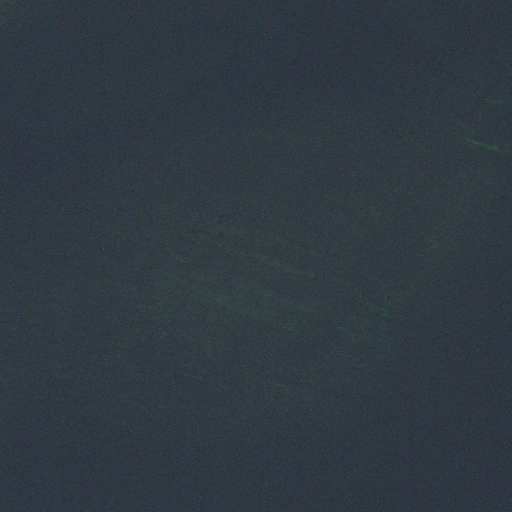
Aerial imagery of bar in Vermont named Sister Shoal containing only open water